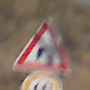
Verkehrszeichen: KurveRechts
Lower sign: Geschwindigkeit60
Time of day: Midday
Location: Outdoor (Nature)
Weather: PartlyCloudy
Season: NotSpecified
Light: Natural